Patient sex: M
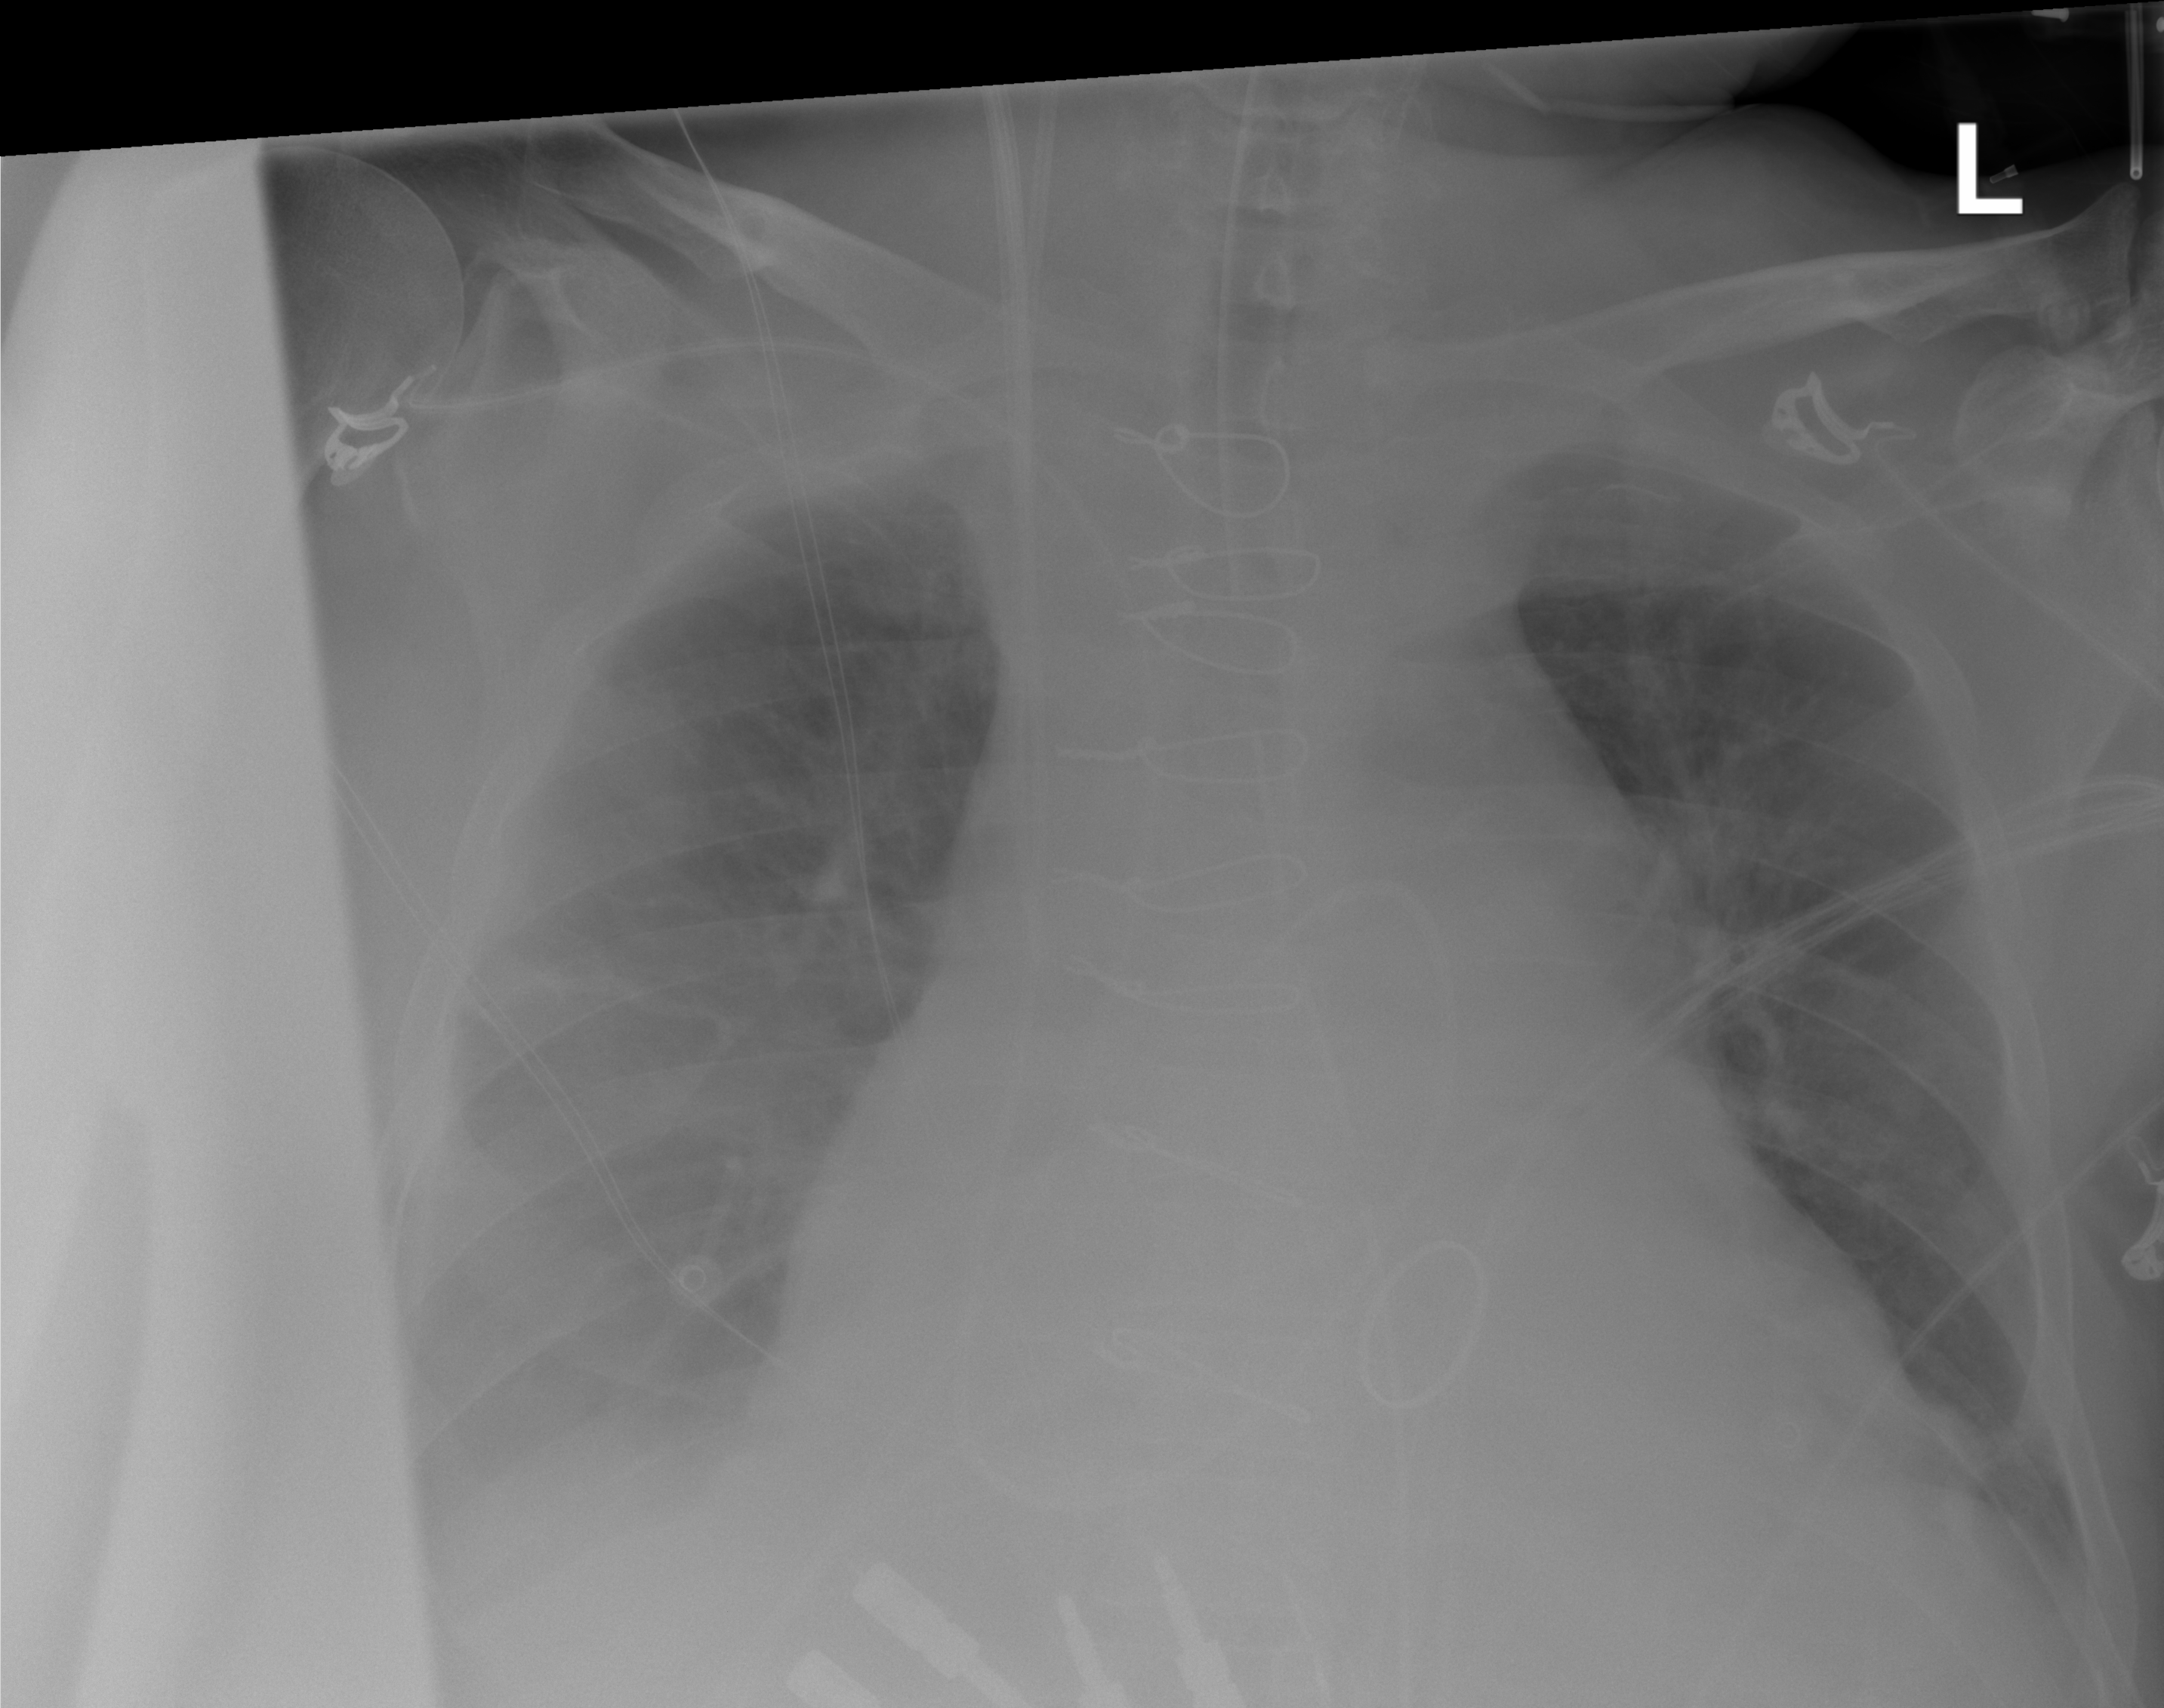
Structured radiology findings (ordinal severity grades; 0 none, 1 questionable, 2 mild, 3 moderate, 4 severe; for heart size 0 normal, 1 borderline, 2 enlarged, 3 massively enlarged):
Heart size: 2
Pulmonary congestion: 0
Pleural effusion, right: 3
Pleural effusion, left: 1
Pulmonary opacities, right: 2
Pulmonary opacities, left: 0
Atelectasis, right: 2
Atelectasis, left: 0